Question: I pretty much have the simplest thing set up and it refuses to work for whatever reason. The HTML document refuses to pick up on the CSS. If you View Source and click on the href attribute on line 6, it shows me the file so I know the browser can see it. I am about to lose my mind here.
Here's what is rendered.

And here's the code.
HTML:
'''
<!DOCTYPE html>
<html>
<head>
<meta charset="utf-8" />
<title></title>
<link rel="stylesheet" type="text/css" href="/css/master.css" />
</head>
<body>
<div id="wrapper">
test
</div>
</body>
</html>
'''
CSS
'''
#wrapper {
background: orange;
}
'''
I thought maybe its a server issue so here's the apache config
'''
<VirtualHost *:80>
ServerName adtest.dev
DocumentRoot /var/www/adtest.dev/
<Directory /var/www/adtest.dev/>
Options Indexes FollowSymLinks MultiViews
AllowOverride all
Order allow,deny
Allow from all
</Directory>
ErrorLog ${APACHE_LOG_DIR}/adtest.dev/error.log
LogLevel warn
CustomLog ${APACHE_LOG_DIR}/adtest.dev/access.log combined
</VirtualHost>
'''
and here's the output of 'ls -Rn'
'''
/var/www/adtest.dev$ ls -Rn
.:
total 8
drwxr-xr-x 2 <PHONE> 4096 May 18 19:06 css
-rw-r--r-- 1 <PHONE> 204 May 18 19:06 index.html
./css:
total 4
-rw-r--r-- 1 <PHONE> 33 May 18 19:06 master.css
'''
I am obviously missing something super easy, right?
When visiting the site while 'tail -f /var/log/apache2/adtest.dev/access.log' is running. I get only 1 line.
'''
[18/May/2014:19:28:43 +0000] "GET / HTTP/1.1" 200 503 "-" "Mozilla/5.0 (X11; Ubuntu; Linux x86_64; rv:26.0) Gecko/20100101 Firefox/26.0"
'''
If I go directly to the css file, i get
'''
[18/May/2014:19:44:58 +0000] "GET /css/master.css HTTP/1.1" 200 314 "-" "Mozilla/5.0 (X11; Ubuntu; Linux x86_64; rv:26.0) Gecko/20100101 Firefox/26.0"
'''
The error log remains empty.
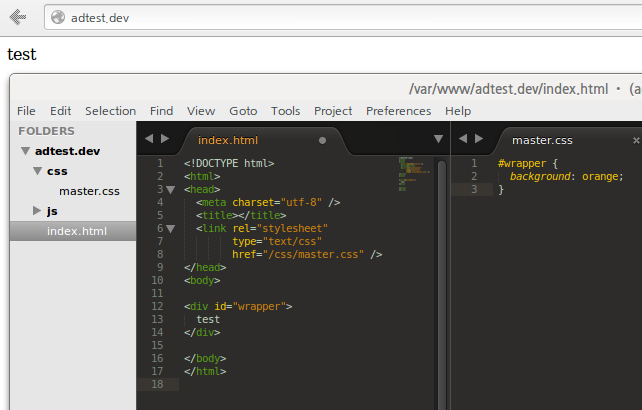
Answer: This issue was caused by AdBlock. In the default rules, they have '/adtest.' which picked up on my test domain 'http://adtest.dev'.
Either removing that rule from AdBlock or renaming my test domain to just 'test.dev' resolves the issue.